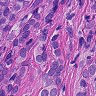
Metastatic tissue present: yes